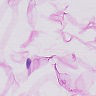
Metastatic tissue present: no